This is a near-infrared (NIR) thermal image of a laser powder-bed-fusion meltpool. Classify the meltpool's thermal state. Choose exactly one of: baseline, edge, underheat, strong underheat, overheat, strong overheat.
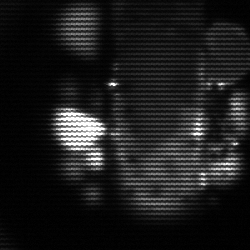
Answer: strong underheat